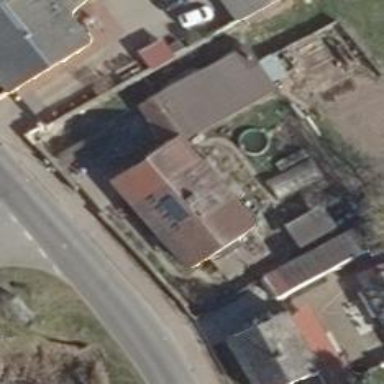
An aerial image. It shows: Part of building is shown in the image.